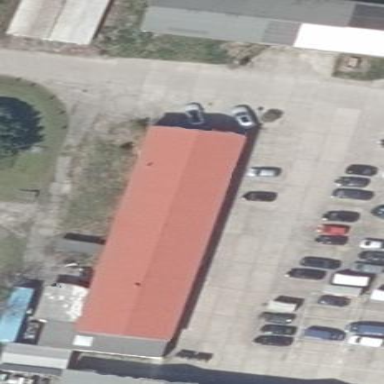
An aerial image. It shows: Car repair shop located in building.